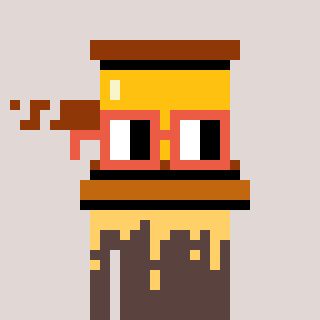
a pixel art character with square orange glasses, a gavel-shaped head and a darkbrown-colored body on a warm background